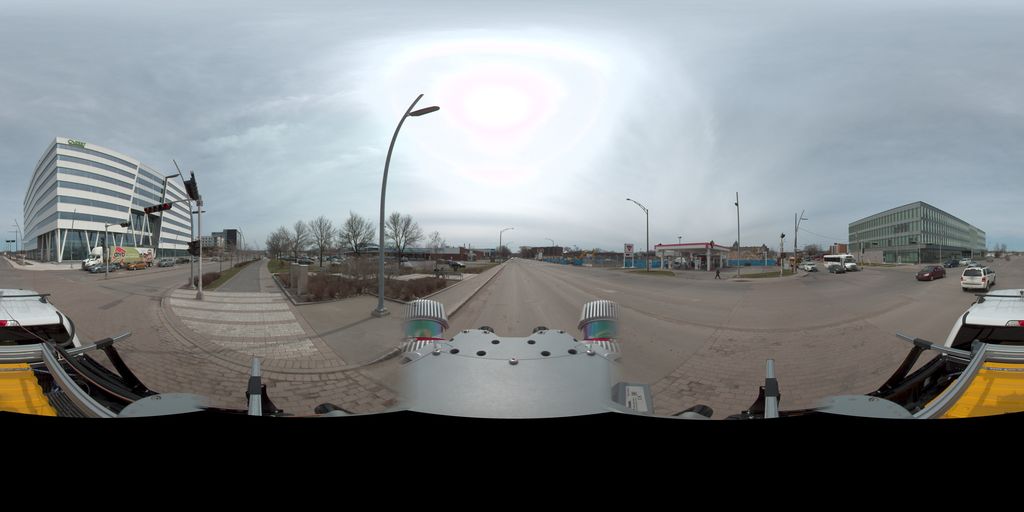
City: quebec_city